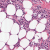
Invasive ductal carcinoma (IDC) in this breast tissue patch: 1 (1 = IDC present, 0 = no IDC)